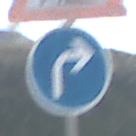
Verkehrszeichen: VorgeschriebeneFahrtrichtungRechts
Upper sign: Arbeitsstelle
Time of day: Midday
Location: Outdoor (Nature)
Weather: PartlyCloudy
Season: NotSpecified
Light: Natural